Question: I'm developing a music app and if I were to go onto the page where you can play sounds, leave that page and then immediately revisit I get this error.
I've googled the problem and I can't seem to find anything similar at all.
I'm using the cordova media player and LowLatencyAudio plugin for my application.
Below is the code on the specified page and an image of the error I receive.
Any help would be greatly appreciated as I'm well and truly stuck!
'''
<div class="drum" id="bass" ontouchstart="play('bass');" ontouchend="touchEnd(event);">Bass</div>
<div class="drum" id="highhat" ontouchstart="play('highhat');" ontouchend="touchEnd(event);">High Hat</div>
<div class="drum" id="snare" ontouchstart="play('snare');" ontouchend="touchEnd(event);">Snare</div>
<div class="drum" id="bongo" ontouchstart="play('bongo');" ontouchend="touchEnd(event);">Bongo</div>
<script type="text/javascript">
var lla;
function onBodyLoad() {
document.addEventListener("deviceready", onDeviceReady, false);
}
function onDeviceReady() {
if( window.plugins && window.plugins.LowLatencyAudio ) {
lla = window.plugins.LowLatencyAudio;
lla.preloadFX('assets/bass.mp3', 'assets/bass.mp3', function(msg){}, function(msg){ alert( 'Error: ' + msg ); });
lla.preloadFX('assets/snare.mp3', 'assets/snare.mp3', function(msg){}, function(msg){ alert( 'Error: ' + msg ); });
lla.preloadFX('assets/highhat.mp3', 'assets/highhat.mp3', function(msg){}, function(msg){ alert( 'Error: ' + msg ); });
lla.preloadFX('assets/bongo.mp3', 'assets/bongo.mp3', function(msg){}, function(msg){ alert( 'Error: ' + msg ); });
}
}
function play(drum) {
document.getElementById(drum).className = 'drum touched';
lla.play('assets/' + drum + '.mp3');
}
function touchEnd(event) {
event.target.className = 'drum';
}
</script>
'''

'''
Error: A reference already exists for the audio id.
'''
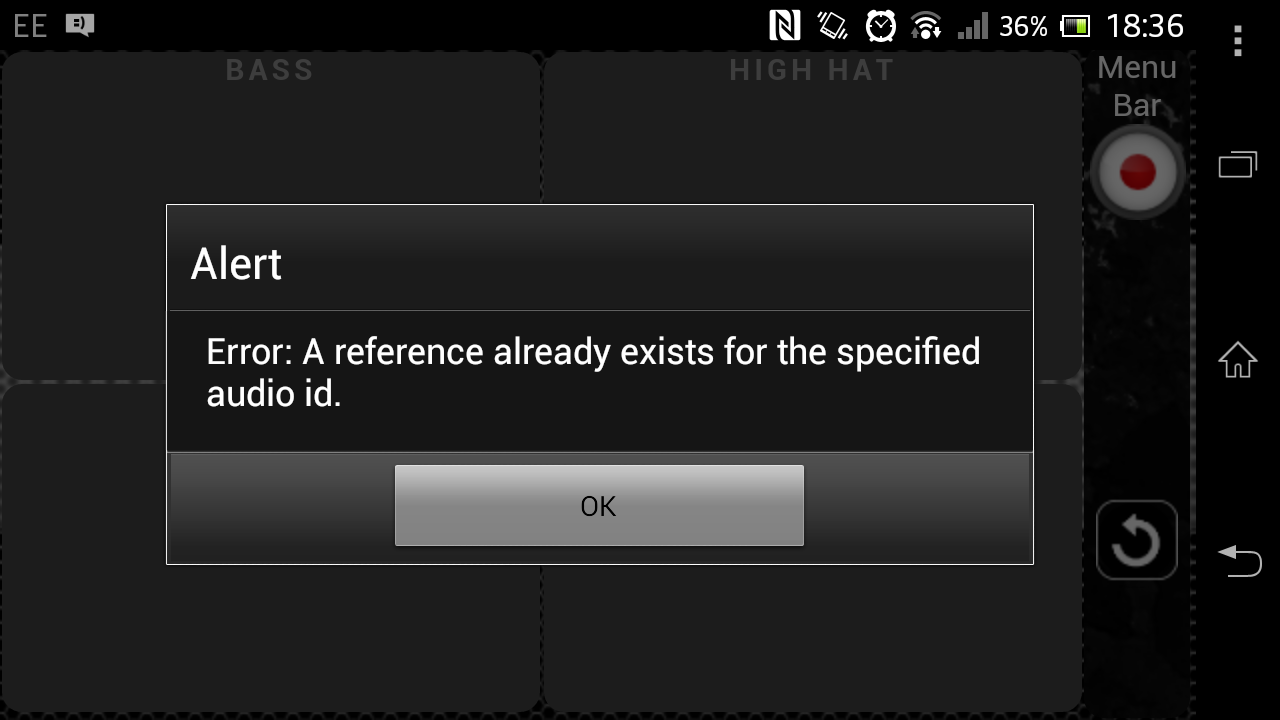
Answer: It looks like it is having an issue with 'lla.preloadFX' being called for the same asset more than once. After reading the plugin doc, and the actual java code, This error is real a warning/notice and not an error. I have reformatted my example to show how I would ignore this message as it will not affect your application.
Here is an example:
'''
function onDeviceReady() {
if( window.plugins && window.plugins.LowLatencyAudio) {
lla = window.plugins.LowLatencyAudio;
lla.preloadFX('assets/bass.mp3', 'assets/bass.mp3', function(msg){}, function(msg){ if(msg != 'A reference already exists for the specified audio id.') { alert( 'Error: ' + msg ); } });
}
}
'''
Using this code, you will see an error if there is a 'real' error, otherwise it will ignore the message about the resource already being loaded. This should resolve the issue.